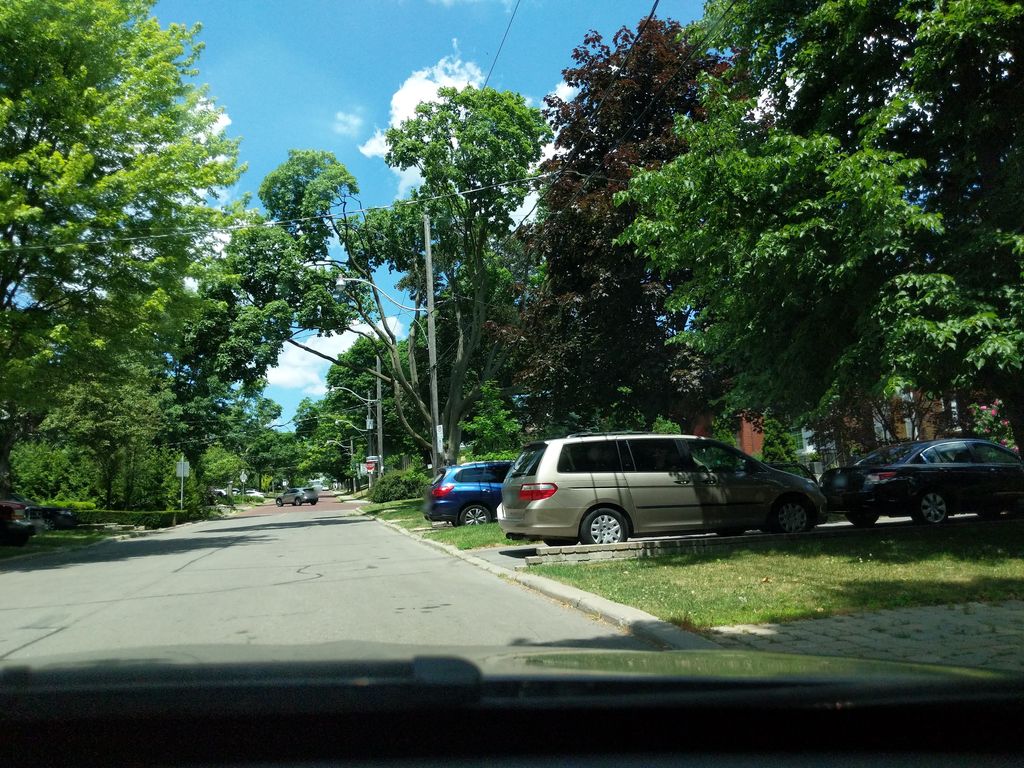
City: toronto